九年级 · 度量几何学
如图为 $\triangle A B C$ 与 $\triangle D E C$ 重迭的情形, 其中 $E$ 在 $B C$ 上, $A C$ 交 $D E$ 于 $F$ 点, 且 $A B / / D E$. 若 $\triangle A B C$ 与 $\triangle D E C$ 的面积相等, 且 $E F=9, A B=12$, 则 $D F=(\quad)$
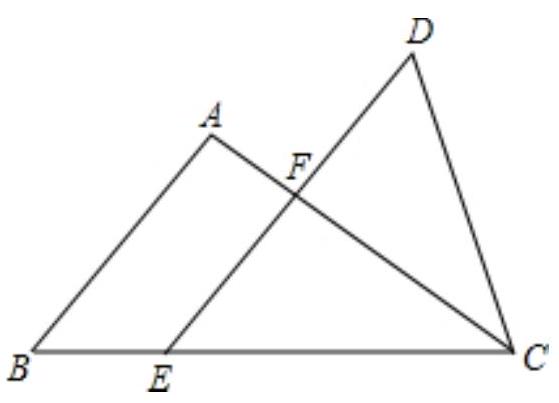
A. 3B. 7C. 12D. 15
答案: B
解析: B【解析】解:becausetriangleABC与triangleDEC的面积相等,thereforetriangleCDF与四边形AFEB的面积相等.becauseAB//DE,thereforetriangleCEFsimtriangleCBAbecauseEF=9,AB=12thereforeEF:AB=9:12=3:4,therefore面积比=9:16.设triangleCEF的面积为9k,则四边形AFEB的面积=7k,becausetriangleCDF与四边形AFEB的面积相等,thereforetriangleCDF=7k.becausetriangleCDF与triangleCEF是同高不同底的三角形,therefore面积比等于底之比,thereforeDF:EF=7k:9k,thereforeDF=7.故选：B